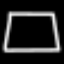
Label: square